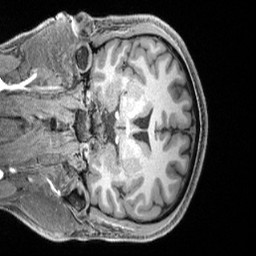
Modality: T1w
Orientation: coronal
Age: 28
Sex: male
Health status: ill
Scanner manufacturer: siemens
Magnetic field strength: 3 T
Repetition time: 2.4 s
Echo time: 0.00222 s